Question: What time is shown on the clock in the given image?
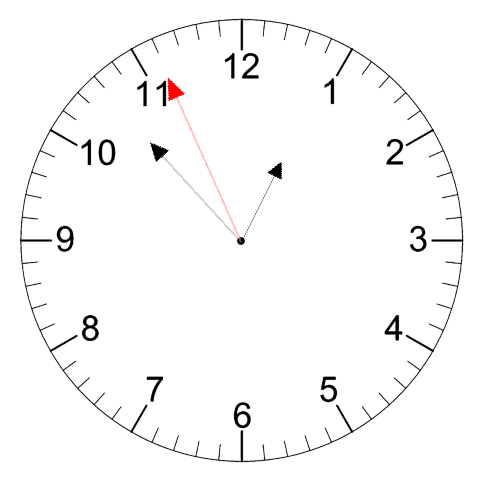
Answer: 12:52:56